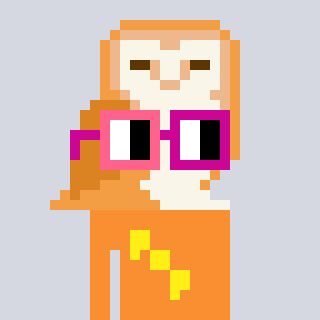
a pixel art character with square pink and red glasses, a owl-shaped head and a orange-colored body on a cool background